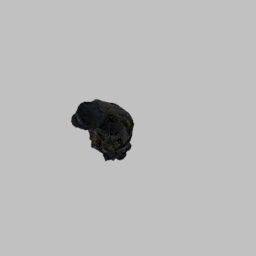
Label: people